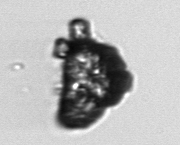
Label: Delphineis